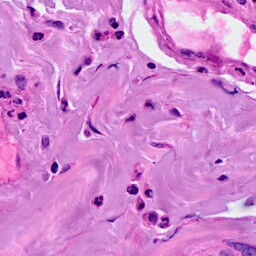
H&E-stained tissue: Breast